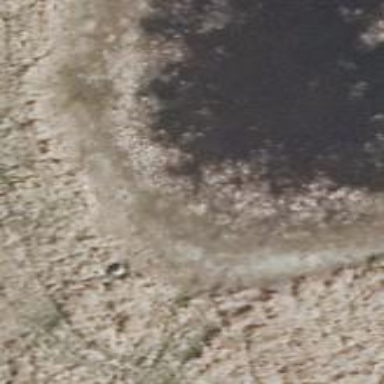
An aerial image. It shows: Wetland area characterized by wet meadow.